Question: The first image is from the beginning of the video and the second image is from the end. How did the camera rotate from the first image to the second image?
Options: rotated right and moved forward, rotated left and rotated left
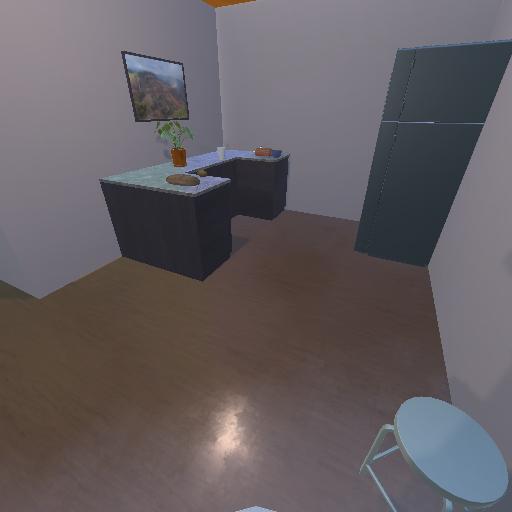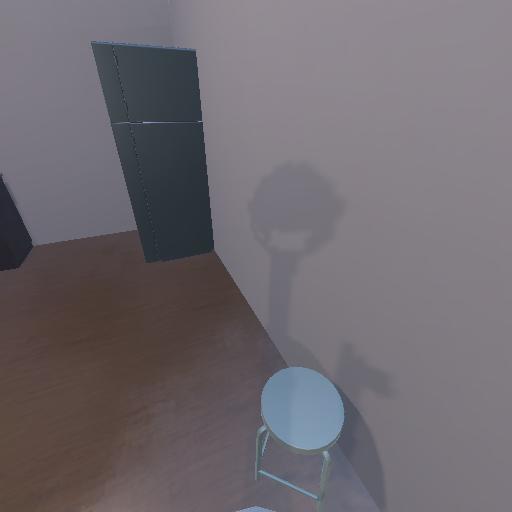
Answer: rotated right and moved forward